Question: Have been scatching my head about this - and I reckon it's simple but my geometry/algebra is pretty rubbish, and I can't remember how to do this stuff from my school days!
EDITED:
I have a list of coordinates with people stood by them - I need an algorithm to order people from top left to bottom right in a list (array), and the second criteria demands that coordinates that are closer towards the top left origin take prescendance over all others - how would you do this?
The code should show the order as:
1. Tom
2. Harry
3. Bob
4. Dave
See diagram below:

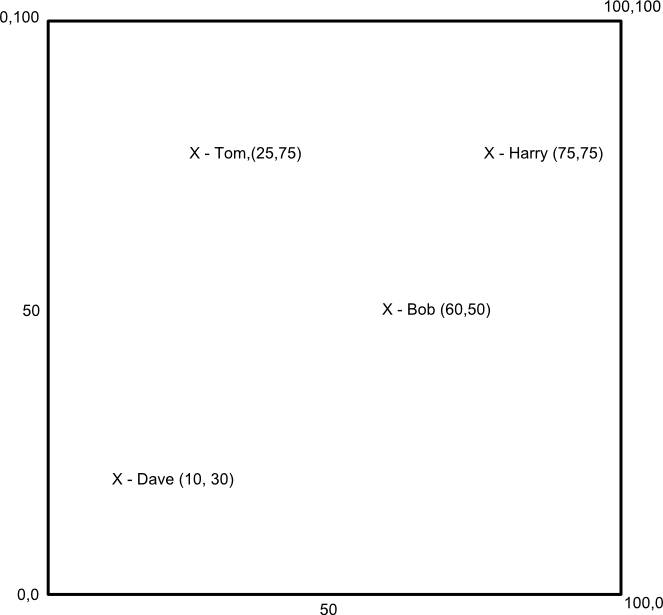
Answer: From your ordering, it looks like you are putting y position at a higher priority than x position, so something like this would work when comparing two people:
'''
if (a.y > b.y)
// a is before b
else if (a.x < b.x)
// a is before b
else
// b is before a
'''
This comparison still works with your new criteria. Y position is still has precedence over the X position. If the Y values are equal, the point closest to the top left corner would be the one with the smaller X value. If you want to make your object a comparator, implementing this as your comparator function would allow you to do ArrayList.sort() where negative means the first person is before the second:
'''
public int compareTo(person a, person b) {
if (a.y == b.y)
return a.x-b.x
else
return b.y-a.y
}
//compareTo(Tom, Harry) == -50 (tom is before harry)
//compareTo(Tom, Bob) == -25 (tom is before bob)
//compareTo(Dave, Bob) == 30 (dave is after bob)
'''